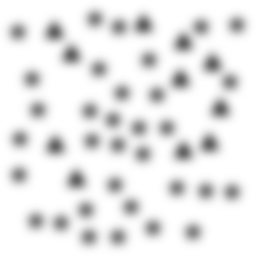
Squares: 0
Triangles: 11
Stars: 33
Total shapes: 44